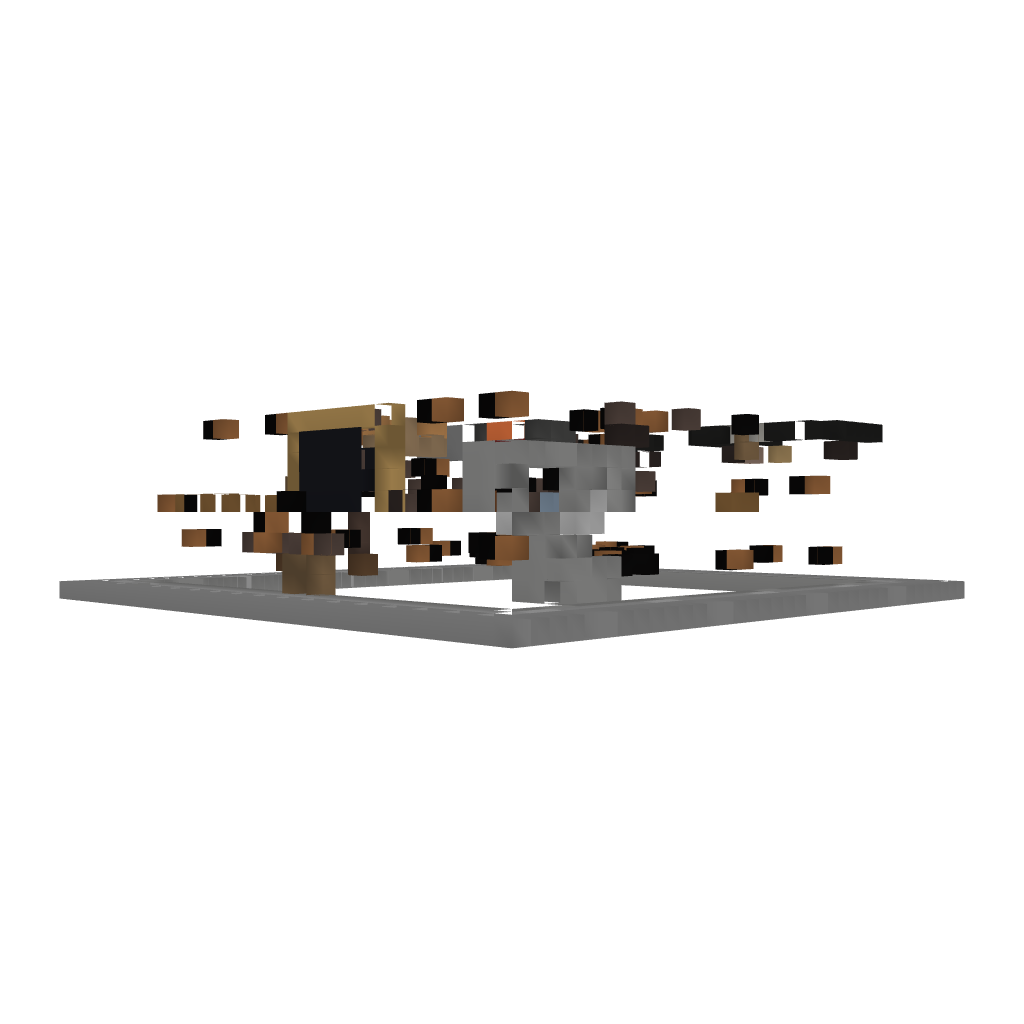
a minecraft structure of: Clay House